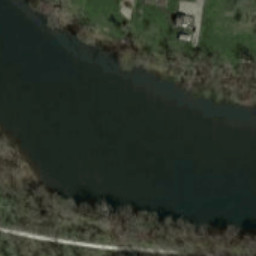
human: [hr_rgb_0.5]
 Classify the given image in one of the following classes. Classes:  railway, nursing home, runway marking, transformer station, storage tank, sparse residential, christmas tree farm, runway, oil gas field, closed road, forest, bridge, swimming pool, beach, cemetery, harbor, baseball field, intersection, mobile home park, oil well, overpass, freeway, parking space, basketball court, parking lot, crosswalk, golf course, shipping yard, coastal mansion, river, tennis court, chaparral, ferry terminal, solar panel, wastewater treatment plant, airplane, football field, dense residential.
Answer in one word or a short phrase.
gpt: river